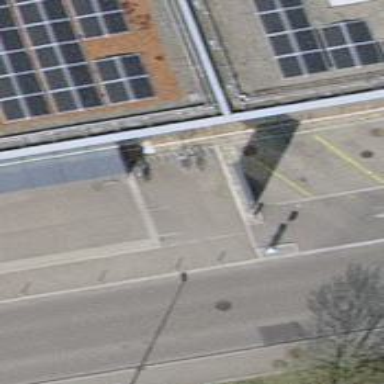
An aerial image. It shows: Bicycle parking area with wall loops.